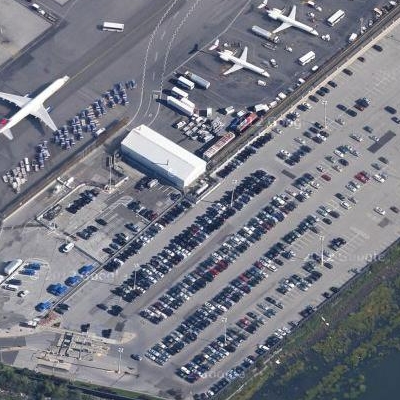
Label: gParking